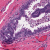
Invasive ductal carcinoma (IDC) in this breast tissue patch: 0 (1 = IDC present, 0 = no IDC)